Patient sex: F
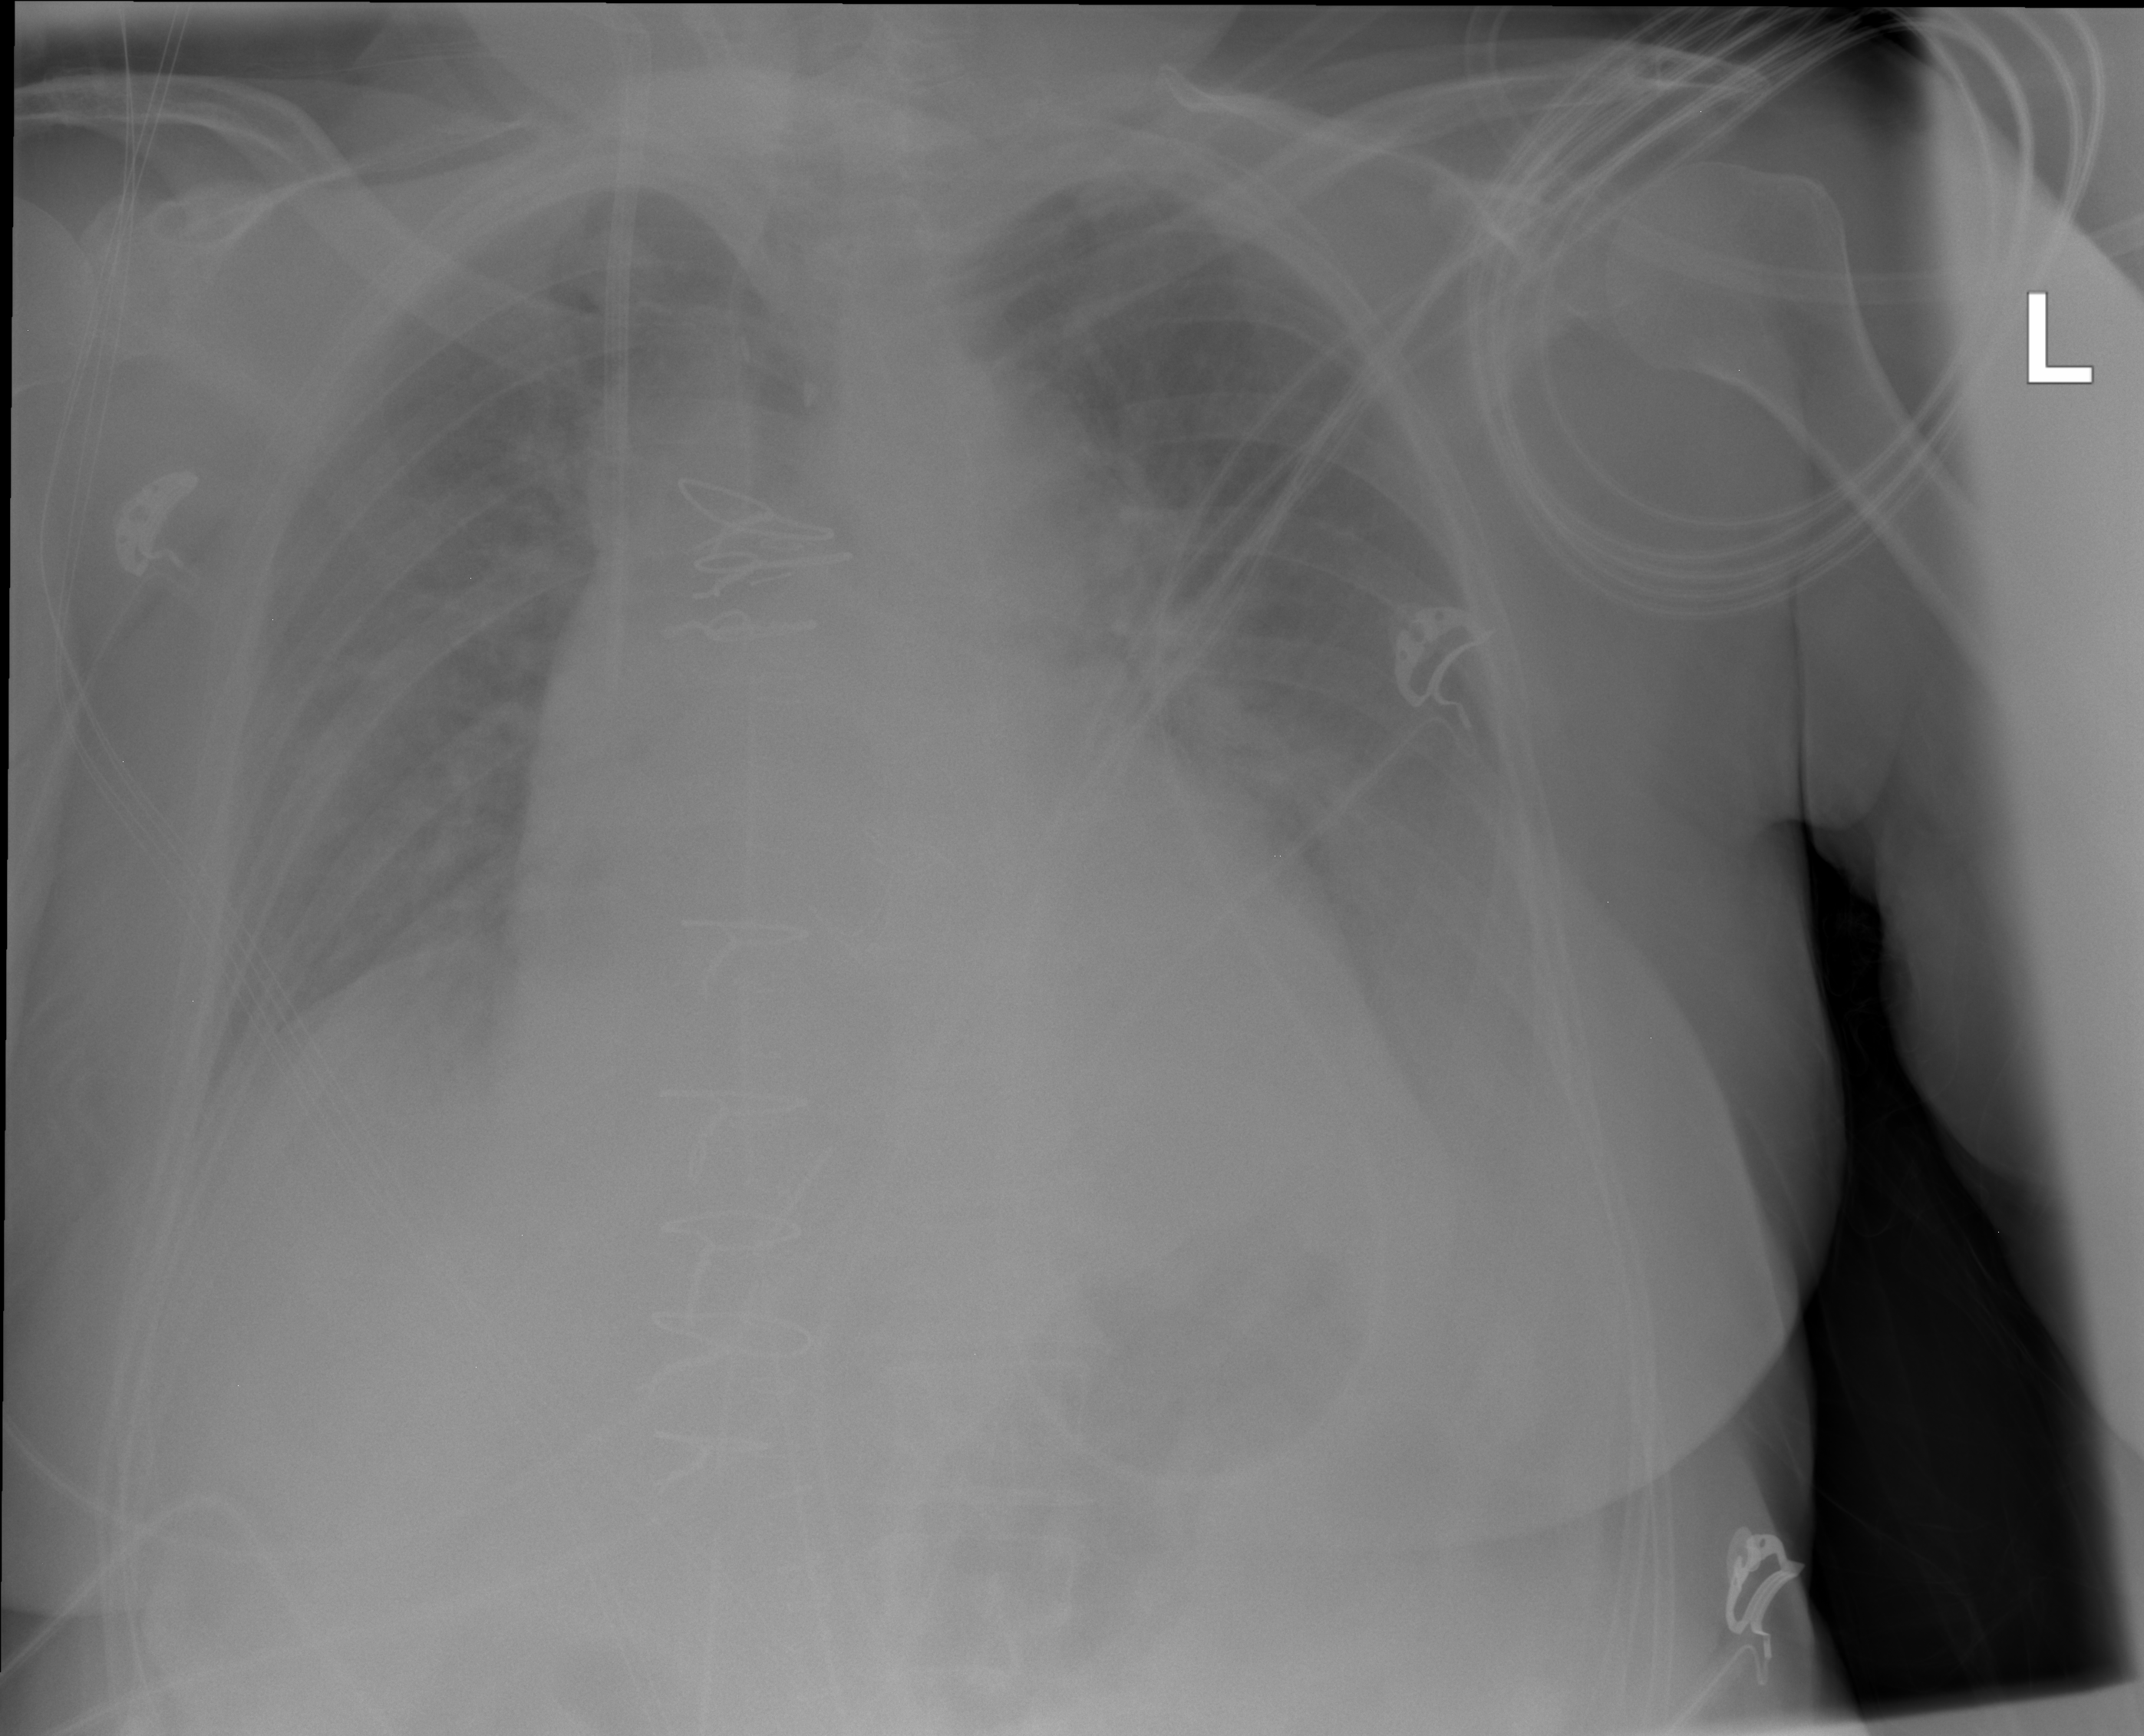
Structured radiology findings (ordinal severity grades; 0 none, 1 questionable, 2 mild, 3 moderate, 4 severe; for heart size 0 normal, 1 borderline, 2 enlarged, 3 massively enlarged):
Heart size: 0
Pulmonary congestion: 0
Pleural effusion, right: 2
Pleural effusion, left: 2
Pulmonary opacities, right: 1
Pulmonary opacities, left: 0
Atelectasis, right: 2
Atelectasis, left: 2